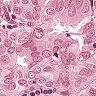
Metastatic tissue present: yes